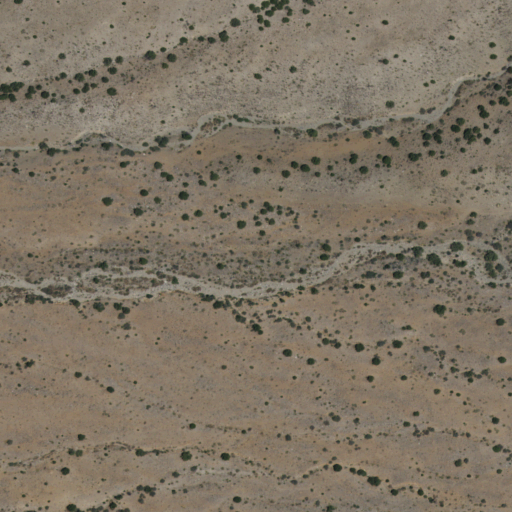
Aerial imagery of valley in New Mexico named Pipe Canyon containing shrub and evergreen forest